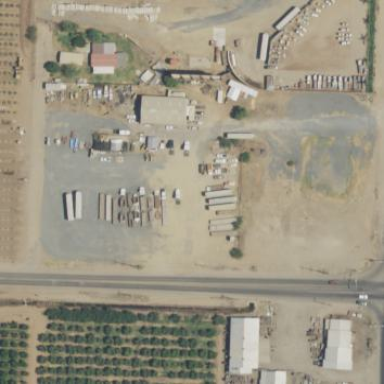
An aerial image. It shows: Orchard.